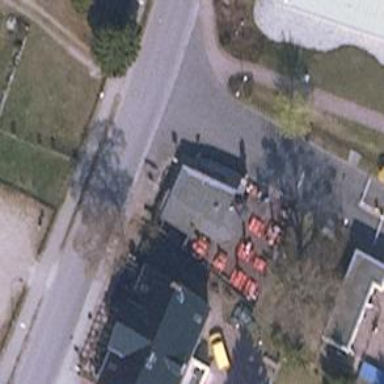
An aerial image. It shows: Fast food establishment.